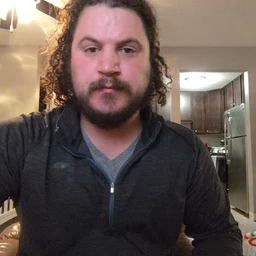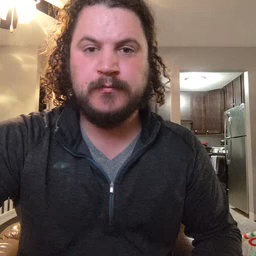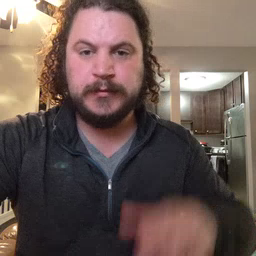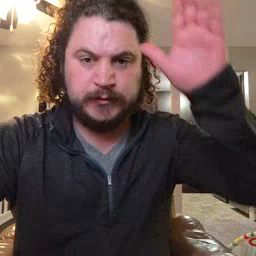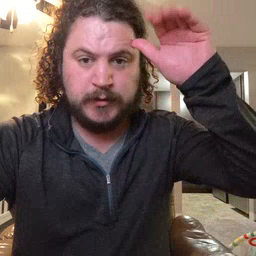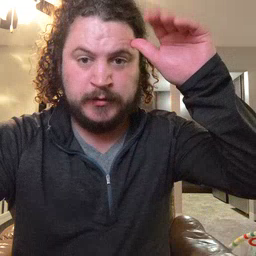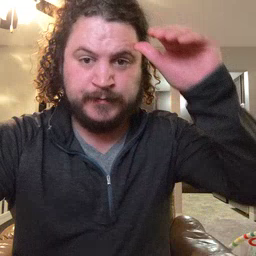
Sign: donkey